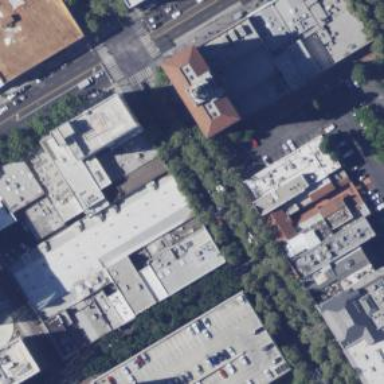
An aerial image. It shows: Arts center housed in building.